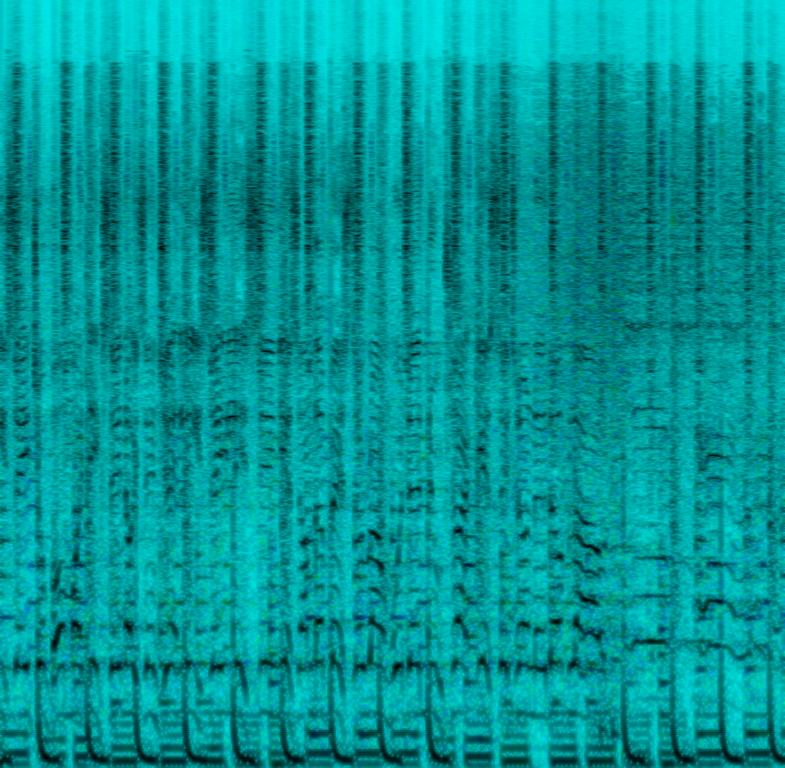
This song has a catchy synthesizer bassline that is repeating. The electronic drums are playing a four on the floor techno groove with some tambourines and some processed crash sounds. The elements are gently panned to the left and right side of the speakers. The male voice is rapping over the instrumental while a low pitched vocal sample melody is singing a melody and some pieces of that are also panned to the left and right side of the speakers along with some reverb and light delay. This song may be playing in a club or a beach party.